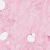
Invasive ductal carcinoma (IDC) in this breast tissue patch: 0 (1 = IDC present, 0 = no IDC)